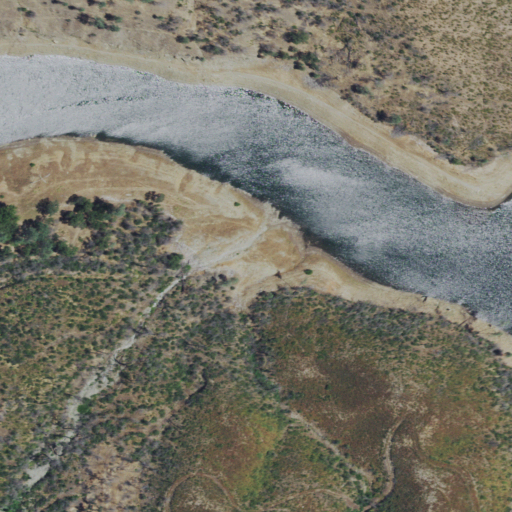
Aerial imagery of valley in California named Rocky Gulch containing grassland, shrub, open water, and deciduous forest